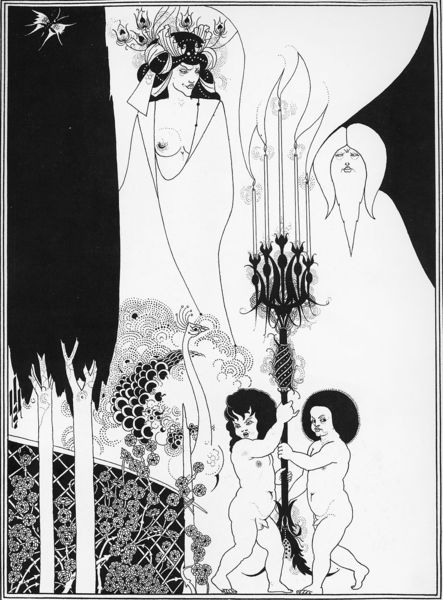
Titel: Salome, Die Augen des Herodes
Künstler: Aubrey Beardsley
Institution: Massachuttes, Grenville L. Winthrop Bequest, Fogg Art Museum, Harvard University
Schlagwörter: baum, mann, nackt, weiß, bäume, blumen, brust, frau, frisur, schwarz, zeichnung, symbolismus, bart, böse, salome, tragen, bild, haare, england, kinder, holzschnitt, figuren, jugendstil, kerzen, leuchter, erotik, flamme, druck, illustration, schmetterling, beardsley, putti, art deco, teufelchen, pop art, aubrey beardsley, glandbeardsley